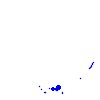
Particle: kaon